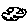
Label: cloud